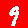
Digit: 9